Question: When you press 'Ctrl+p' Sublime will open popup when you can easily find the file. Sublime auto detect the file location in both situation when you press '/' or space between file path parts.
In Zend Framework all classes has name within follow template: 'Namespace_Module_Other_Part_Of_Class_Location', how can I make Sublime understand the '_' as a path separator when I press 'Ctrl+p' and copy past the class name there?
So the above class should be recognized on location: 'Project/Namespace/Module/Other/Part/Of/Class/Location.php'

I'm still looking for the solution of it. Even if the file search is hard-coded in Sublime 3, and you have a workaround to make it works, maybe to write some plugin? you are welcome.
Thank you.
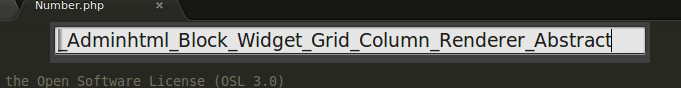
Answer: You can do this with a simple plugin and key binding. Select 'Tools -> New Plugin...' and replace the contents with the following:
'''
import sublime
import sublime_plugin
class UnderscoreToSpaceCommand(sublime_plugin.TextCommand):
def run(self, edit):
self.view.run_command('copy')
clipboard = sublime.get_clipboard()
clipboard = clipboard.replace('_', ' ')
sublime.set_clipboard(clipboard)
'''
Save the file as 'Packages/User/underscore_to_space.py' where 'Packages' is the folder opened when clicking on 'Preferences -> Browse Packages...'.
Next, create a custom key binding for the command. Select 'Preferences -> Key Bindings-User' and add the following:
'''
{ "keys": ["ctrl+shift+c"], "command": "underscore_to_space" }
'''
If the file is empty when you open it, surround the above line with square brackets '[ ]'. Save the file (it will automatically save to the correct location), and you're all set.
Now, all you need to do is select the text you want to convert, and hit . This will copy the text to the clipboard, replace the underscores with spaces, and put the modified text back in the clipboard. You can now hit to open 'Goto Anything...' and paste in the modified text with .
If you prefer to have the underscores replaces with forward slashes '/', just change the 'clipboard.replace()' arguments from '('_', ' ')' to '('_', '/')'.